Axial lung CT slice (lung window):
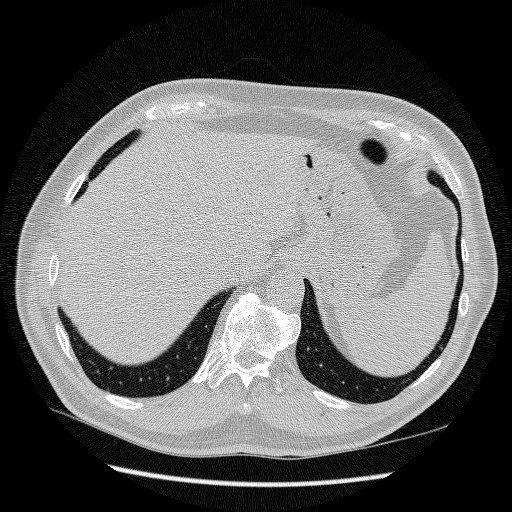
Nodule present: no